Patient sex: F
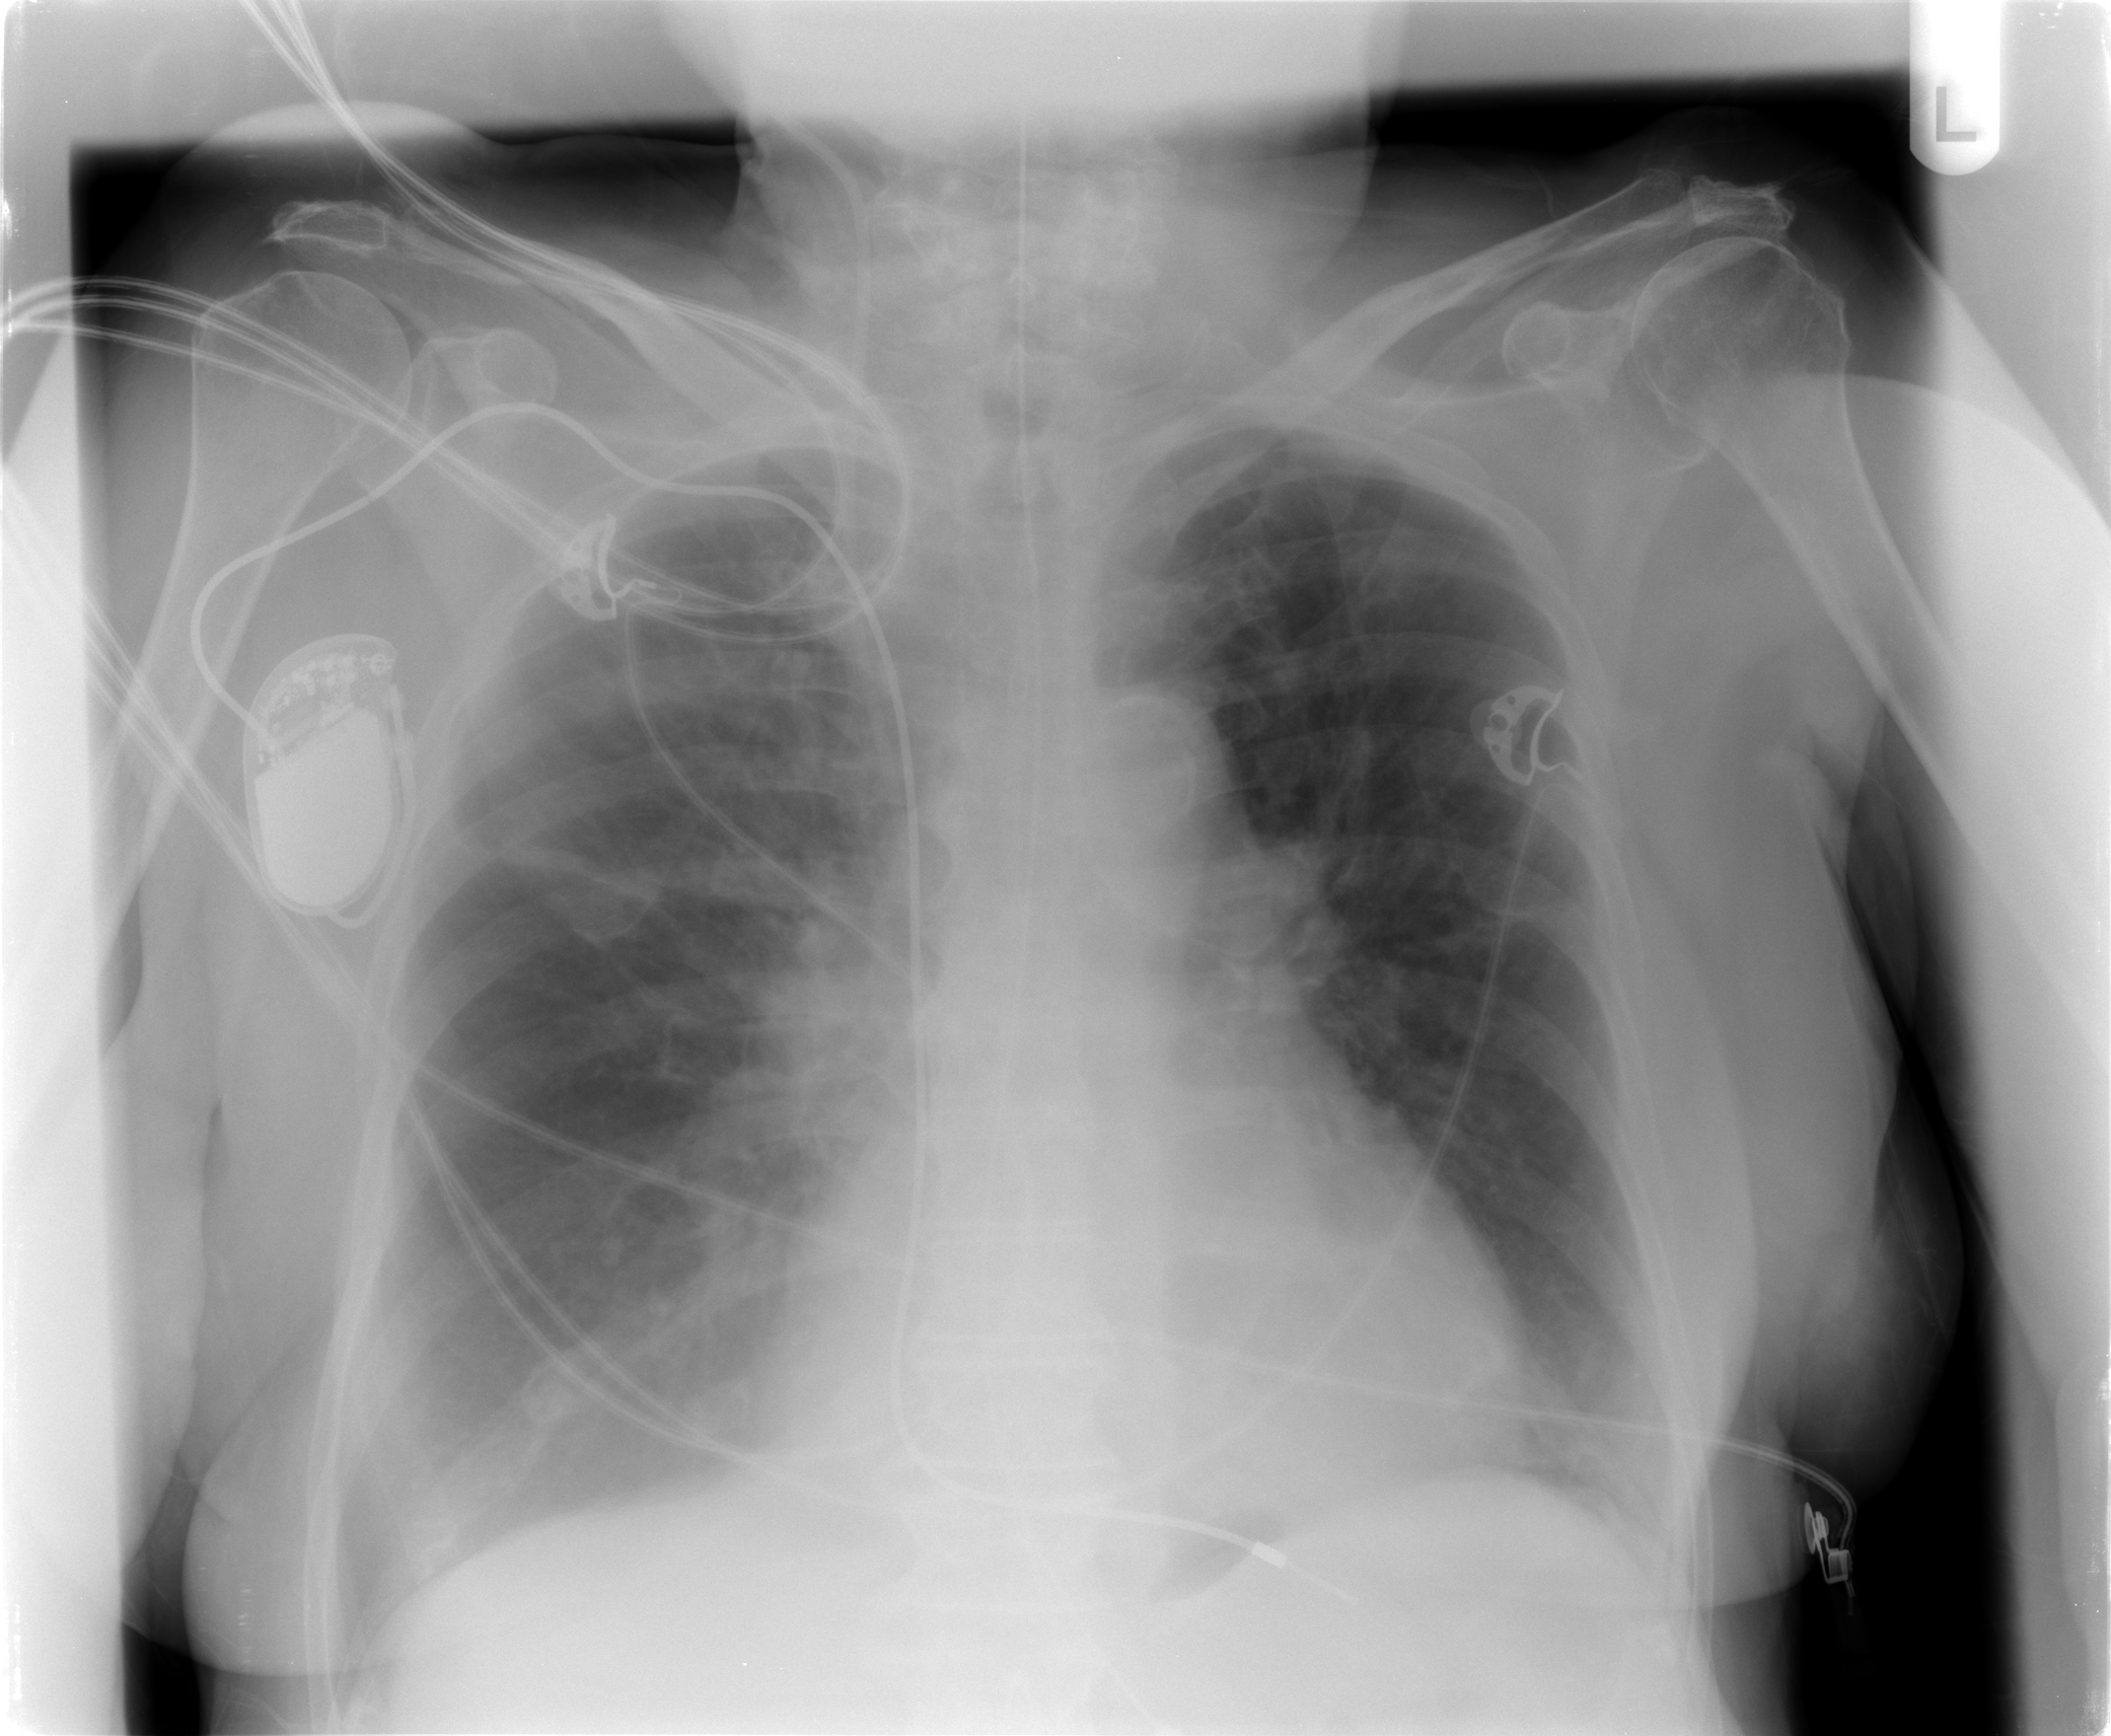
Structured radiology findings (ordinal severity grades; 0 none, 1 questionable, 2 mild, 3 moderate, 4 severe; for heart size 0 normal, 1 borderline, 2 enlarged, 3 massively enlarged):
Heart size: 1
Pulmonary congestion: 2
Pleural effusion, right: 1
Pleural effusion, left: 1
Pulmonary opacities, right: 2
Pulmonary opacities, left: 0
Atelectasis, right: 2
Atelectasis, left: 2